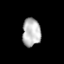
Tissue: lung
Cell type: Others
Senescence score: 0.2336
Nuclear area (px): 506
Mean DAPI intensity: 183.872